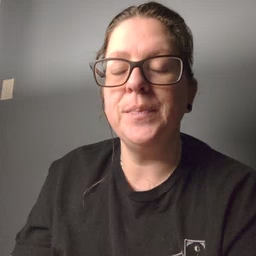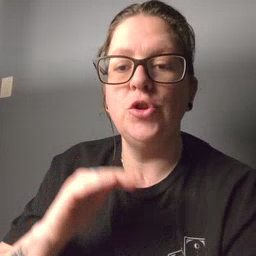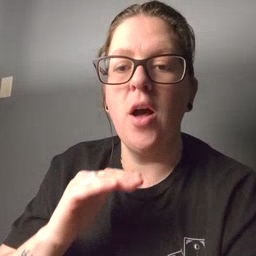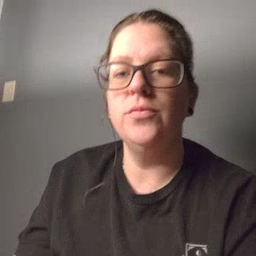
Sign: child